Question: I need to float some text around a spangle on my page as you can see on the attached screenshot. I'd like to not to use JavaScript. Is that possible to do in pure CSS?

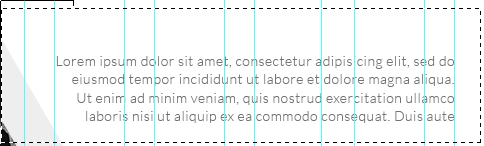
Answer: Use CSS shapes if you're not too worried about compatability with older browsers.
'''
.element{
shape-outside: url(image.png);
shape-image-threshold: 0.5;
float: left;
}
'''
<URL>